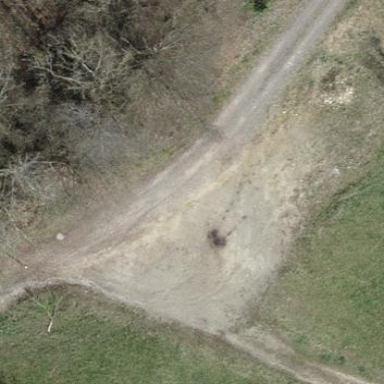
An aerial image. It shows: Gravel parking area.